Question: I have a situation where I'm getting the html for a page, and inserting it into a div on the current page. When this happens, the styles of the inserted page can perpetrate out to the holding page, and mess it up.
Here is a sample screenshot of one of many style issues that occur:

I'm building a chrome extension that formats your search results into a sidebar, and loads each result you click on on the right.
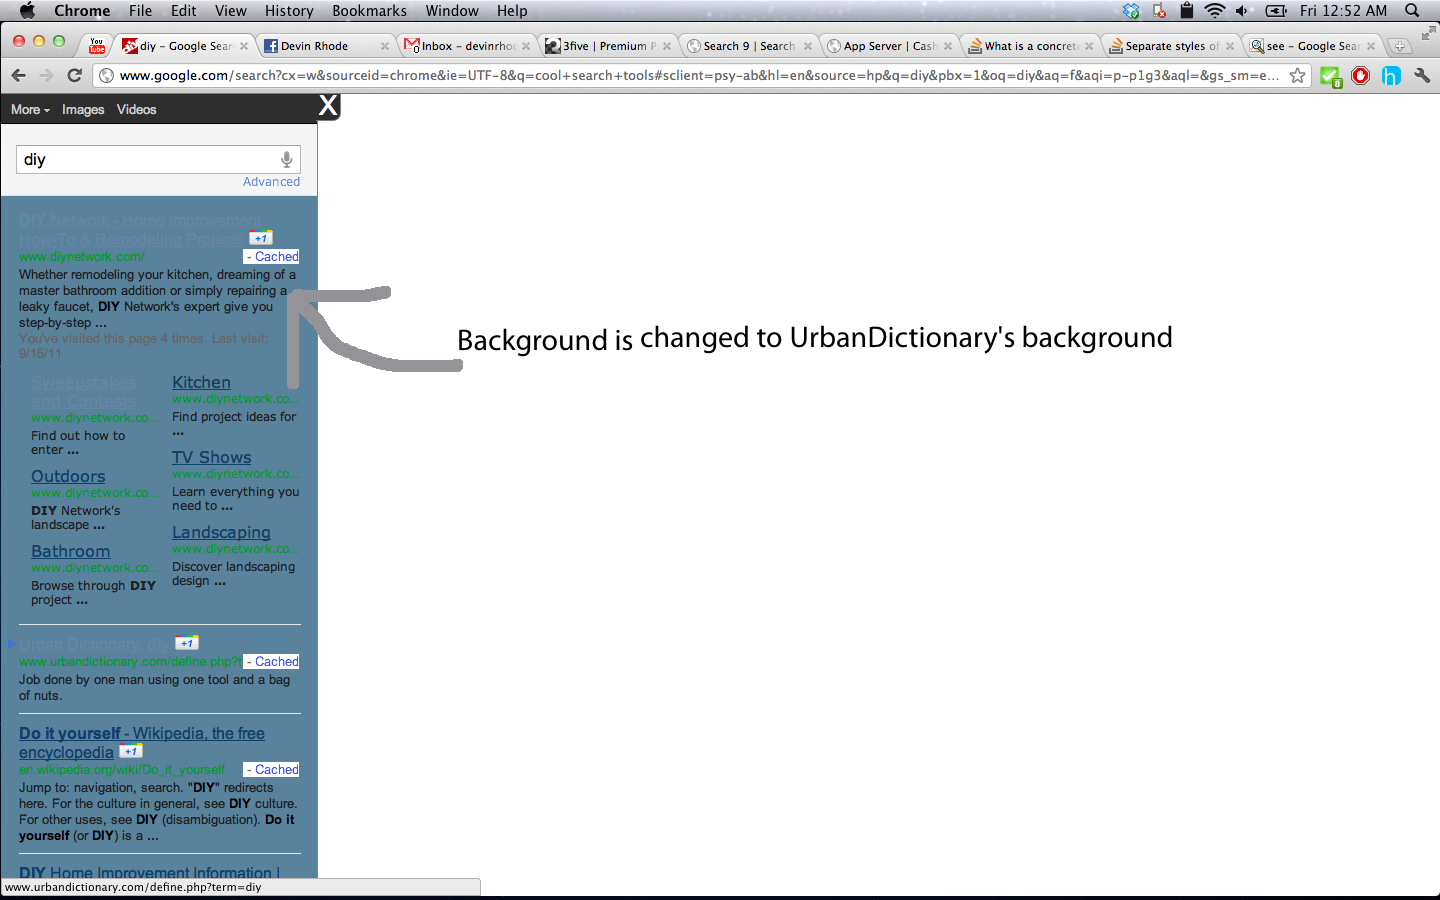
Answer: I suggest going through the loaded div in javascript and cleaning off any inline styles (class names and style attributes). You can either use a javascript library (eg jquery's attribute selectors) or an xpath query to find the nodes. It's probably the most reliable method.